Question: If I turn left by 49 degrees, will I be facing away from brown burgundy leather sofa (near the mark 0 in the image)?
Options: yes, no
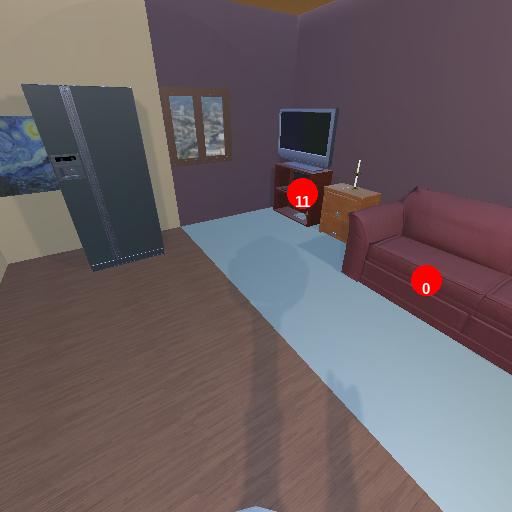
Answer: yes